Aerial crown-view tile of a tropical tree (Barro Colorado Island, Panama), acquired 20240716:
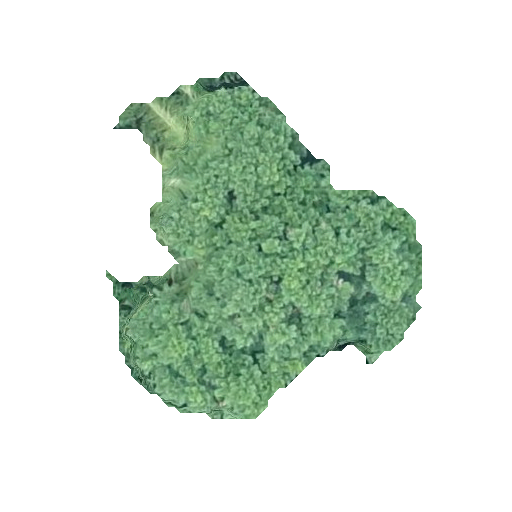
Species: Jacaranda copaia
GBIF accepted scientific name: Jacaranda copaia
Crown area: 106.805 m²